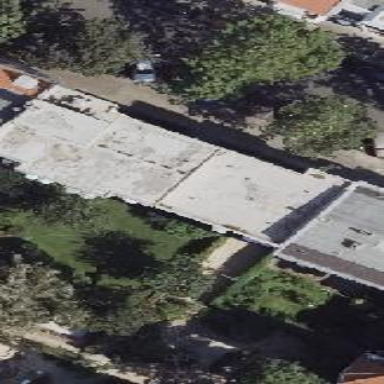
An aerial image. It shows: The image shows part of apartment building.